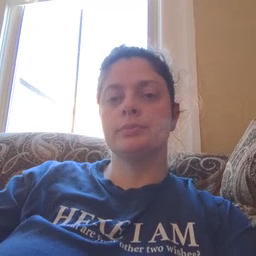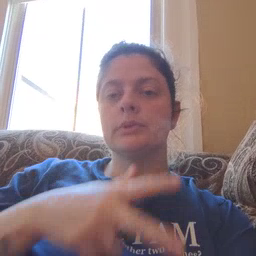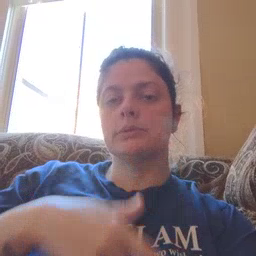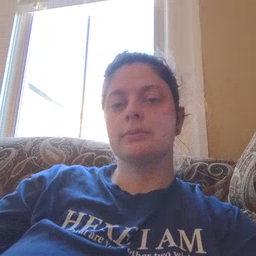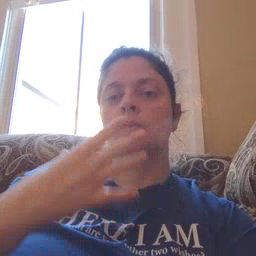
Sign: hen